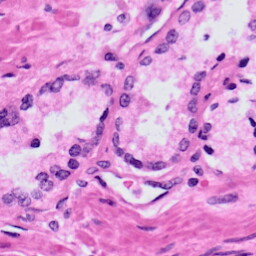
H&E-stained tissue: Prostate